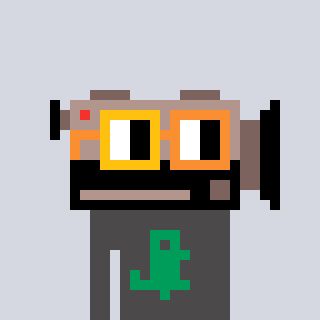
a pixel art character with square yellow and orange glasses, a camcorder-shaped head and a grayscale-colored body on a cool background